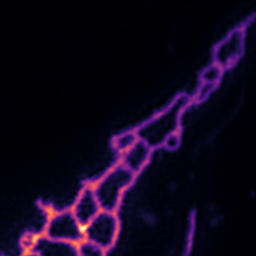
Label: Super-resolution ER image